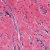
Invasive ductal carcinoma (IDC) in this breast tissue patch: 0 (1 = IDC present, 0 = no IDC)